Question: I have the below code searching for the ASCII control Character DEC26 (Substitute). I need to remove it, but it cant find it. This is also a pic from Notepad++ of the text. I have tried using "Open fileName For Binary As #1" but this causes more problems. How can i remove that Chr$(26) (SUB)?

'''
Open fileName For Input As #1
Do Until EOF(1)
Line Input #1, LineOfText$
Alltext$ = Alltext$ & LineOfText$
Loop
Alltext$ = Replace$(Alltext$, Chr$(26), "")
Close #1
'''
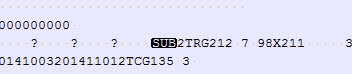
Answer: VB6 follows DOS style file reading and this ASCII control character named SUB (Ctrl+Z) <URL> in DOS.
This loop,
> Do Until EOF(1)
actually stops reading when it encounters a SUB also knows as Chr(26).
You should read the file as a binary or use a FileSystemObject.
This code should work:
'''
Dim AllText As String
Set fs = CreateObject("Scripting.FileSystemObject")
Set myFile = fs.OpenTextFile(FileName, 1, False)
AllText = myFile.ReadAll()
myFile.Close
AllText = Replace$(AllText$, Chr$(26), "")
'''
If you add Windows Script Host Object Model reference to your project, you can also use IDE auto-completion and use constant like ForReading:
'''
Dim fs As New FileSystemObject
Dim myFile As TextStream
Set myFile = fs.OpenTextFile(FileName, ForReading, False)
'''
instead of CreateObject. First code should also work with VBScript if you remove type definitions and dollars.